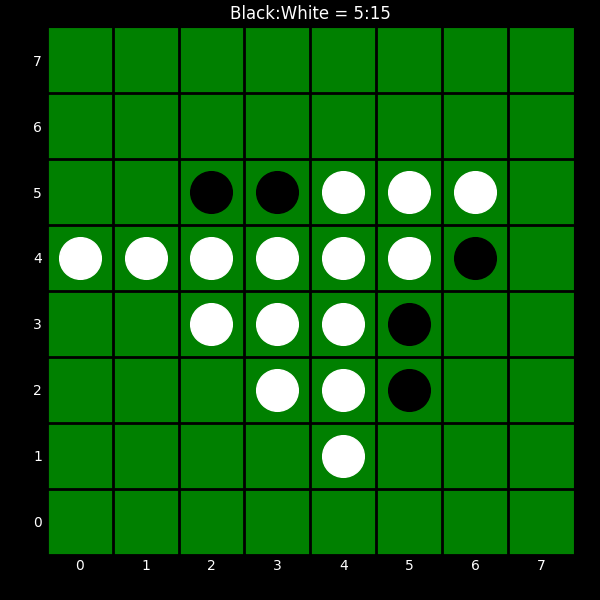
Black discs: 5
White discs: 15